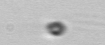
Label: flagellate